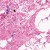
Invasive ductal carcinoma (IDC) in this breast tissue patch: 0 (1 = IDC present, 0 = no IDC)